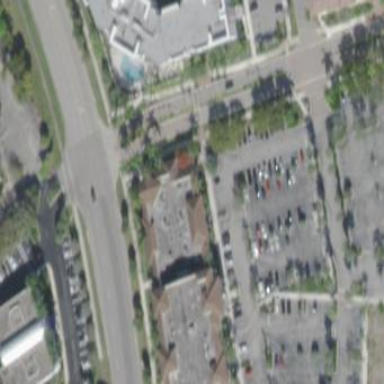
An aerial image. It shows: Office building.